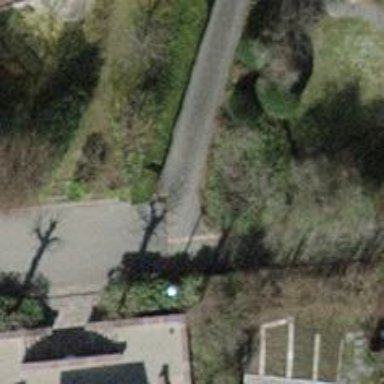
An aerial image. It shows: Footway with grass paver surface.